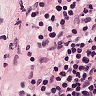
Metastatic tissue present: no